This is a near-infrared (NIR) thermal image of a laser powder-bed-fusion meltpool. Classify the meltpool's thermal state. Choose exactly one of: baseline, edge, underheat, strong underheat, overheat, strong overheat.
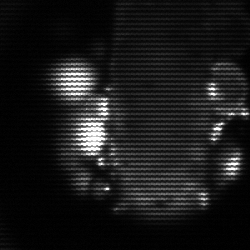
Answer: strong underheat